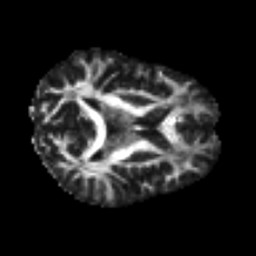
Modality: FA
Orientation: axial
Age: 36
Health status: ill
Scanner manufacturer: philips
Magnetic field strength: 3 T
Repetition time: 9 s
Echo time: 0.127 s